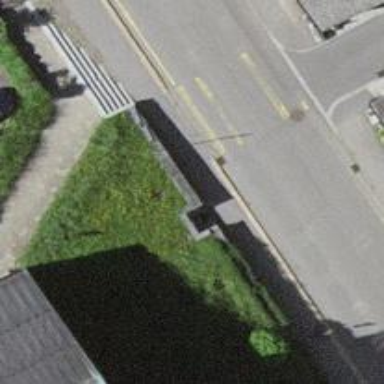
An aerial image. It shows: Retaining wall.